Question: hi i had implemented paging for a datalist but its not showing proper paging.

you can see the output in this image it is not showing properly output and the output i need is 1 to 10 numbering and after that a [...] like this so reply as soon as what is the solution of my question.
'''
<asp:DataList ID="dtlpaging" runat="server" RepeatDirection="Horizontal" OnItemDataBound="dtlpaging_ItemDataBound" >
<ItemTemplate>
<asp:LinkButton ID="lnkbtnPaging" runat="server" OnClick="lnkbtnPaging_Click" Text='<%# Eval("pagetext") %>'
ValidationGroup='<%# Eval("pageindex") %>' CommandArgument='<%# Eval("pageindex") %>'
CommandName="Paging" CssClass="btn btn-info" style="padding:1px 7px;"></asp:LinkButton>
</ItemTemplate>
</asp:DataList>
'''
///////////////////// c# coding ///////////////
'''
if (ViewState["Filterrecords"] == "")
{
DataTable dset = new DataTable();
dset = dataget();
if (dset.Rows.Count > 0)
{
dlouter.Visible = true;
lblrecord.Visible = false;
adsource = new PagedDataSource();
adsource.DataSource = dset.DefaultView;
}
else
{
dlouter.Visible = false;
lblrecord.Visible = true;
adsource = new PagedDataSource();
adsource.DataSource = dset.DefaultView;
}
}
else
{
DataTable dt = new DataTable();
dt = (DataTable)ViewState["Filterrecords"];
if (dt.Rows.Count > 0)
{
dlouter.Visible = true;
lblrecord.Visible = false;
adsource = new PagedDataSource();
adsource.DataSource = dt.DefaultView;
}
else
{
dlouter.Visible = false;
lblrecord.Visible = true;
adsource = new PagedDataSource();
adsource.DataSource = dt.DefaultView;
}
}
adsource.PageSize = 10;
adsource.AllowPaging = true;
adsource.CurrentPageIndex = pos;
imgbtnfirst.Enabled = !adsource.IsFirstPage;
imgbtnprevious.Enabled = !adsource.IsFirstPage;
imgbtnlast.Enabled = !adsource.IsLastPage;
imgbtnnext.Enabled = !adsource.IsLastPage;
dopaging();
dlouter.DataSource = adsource;
dlouter.DataBind();
protected void dtlpaging_ItemDataBound(object sender, DataListItemEventArgs e)
{
LinkButton lnkbtnPage = (LinkButton)e.Item.FindControl("lnkbtnPaging");
pos = (int)this.ViewState["vs"];
string a = Convert.ToString(pos);
if (lnkbtnPage.CommandArgument.ToString() == a.ToString())
{
lnkbtnPage.Enabled = false;
lnkbtnPage.Style.Add("font-family", "Arial");
lnkbtnPage.Style.Add("font-size", "11px");
lnkbtnPage.Style.Add("color", "#000000");
lnkbtnPage.Font.Bold = true;
}
}
public void dopaging()
{
DataTable dt = new DataTable();
dt.Columns.Add("pageindex");
dt.Columns.Add("pagetext");
for (int i = 0; i < adsource.PageCount; i++)
{
DataRow dr = dt.NewRow();
dr[0] = i;
dr[1] = i + 1;
dt.Rows.Add(dr);
}
dtlpaging.DataSource = dt;
dtlpaging.DataBind();
dtlpaging1.DataSource = dt;
dtlpaging1.DataBind();
}
protected void lnkbtnPaging_Click(object sender, EventArgs e)
{
int id = Convert.ToInt32(((LinkButton)sender).ValidationGroup.ToString());
pos = id;
this.ViewState["vs"] = pos;
databind();
}
'''
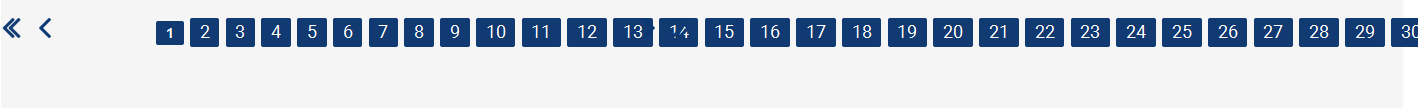
Answer: '''
_PageDataSource.DataSource = dset.DefaultView;
_PageDataSource.AllowPaging = true;
_PageDataSource.PageSize = 10;
_PageDataSource.CurrentPageIndex = CurrentPage;
ViewState["totalpages"] = _PageDataSource.PageCount;
if (_PageDataSource.PageCount > 1)
{
//paPageing.Visible = true;
this.imgbtnprevious.Enabled = !_PageDataSource.IsFirstPage;
this.imgbtnnext.Enabled = !_PageDataSource.IsLastPage;
this.imgbtnfirst.Enabled = !_PageDataSource.IsFirstPage;
this.imgbtnlast.Enabled = !_PageDataSource.IsLastPage;
}
else
{
//paPageing.Visible = false;
}
this.dlouter.DataSource = _PageDataSource;
this.dlouter.DataBind();
this.doPaging();
private void doPaging()
{
DataTable dt = new DataTable();
dt.Columns.Add("PageIndex");
dt.Columns.Add("PageText");
fistIndex = CurrentPage - 5;
if (CurrentPage > 5)
{
lastIndex = CurrentPage + 5;
}
else
{
lastIndex = 10;
}
if (lastIndex > Convert.ToInt32(ViewState["totalpages"]))
{
lastIndex = Convert.ToInt32(ViewState["totalpages"]);
fistIndex = lastIndex - 10;
}
if (fistIndex < 0)
{
fistIndex = 0;
}
for (int i = fistIndex; i < lastIndex; i++)
{
DataRow dr = dt.NewRow();
dr[0] = i;
dr[1] = i + 1;
dt.Rows.Add(dr);
}
this.dtlpaging.DataSource = dt;
this.dtlpaging.DataBind();
this.dtlpaging1.DataSource = dt;
this.dtlpaging1.DataBind();
}
#region Private Properties
private int CurrentPage
{
get
{
object objPage = ViewState["_CurrentPage"];
int _CurrentPage = 0;
if (objPage == null)
{
_CurrentPage = 0;
}
else
{
_CurrentPage = (int)objPage;
}
return _CurrentPage;
}
set { ViewState["_CurrentPage"] = value; }
}
private int fistIndex
{
get
{
int _FirstIndex = 0;
if (ViewState["_FirstIndex"] == null)
{
_FirstIndex = 0;
}
else
{
_FirstIndex = Convert.ToInt32(ViewState["_FirstIndex"]);
}
return _FirstIndex;
}
set { ViewState["_FirstIndex"] = value; }
}
private int lastIndex
{
get
{
int _LastIndex = 0;
if (ViewState["_LastIndex"] == null)
{
_LastIndex = 0;
}
else
{
_LastIndex = Convert.ToInt32(ViewState["_LastIndex"]);
}
return _LastIndex;
}
set { ViewState["_LastIndex"] = value; }
}
#endregion
#region PagedDataSource
PagedDataSource _PageDataSource = new PagedDataSource();
#endregion
protected void imgbtnfirst_Click(object sender, ImageClickEventArgs e)
{
CurrentPage = 0;
this.databind();
}
protected void imgbtnprevious_Click(object sender, ImageClickEventArgs e)
{
CurrentPage -= 1;
this.databind();
}
protected void dtlpaging_ItemDataBound(object sender, DataListItemEventArgs e)
{
LinkButton lnkbtnPage = (LinkButton)e.Item.FindControl("lnkbtnPaging");
if (lnkbtnPage.CommandArgument.ToString() == CurrentPage.ToString())
{
lnkbtnPage.Enabled = false;
lnkbtnPage.CssClass = "pageing_l_active";
}
}
protected void imgbtnnext_Click(object sender, ImageClickEventArgs e)
{
CurrentPage += 1;
this.databind();
}
protected void imgbtnlast_Click(object sender, ImageClickEventArgs e)
{
CurrentPage = (Convert.ToInt32(this.ViewState["totalpages"]) - 1);
this.databind();
}
protected void dtlpaging_ItemCommand(object source, DataListCommandEventArgs e)
{
if (e.CommandName.Equals("Paging"))
{
CurrentPage = Convert.ToInt16(e.CommandArgument.ToString());
this.databind();
}
}
'''